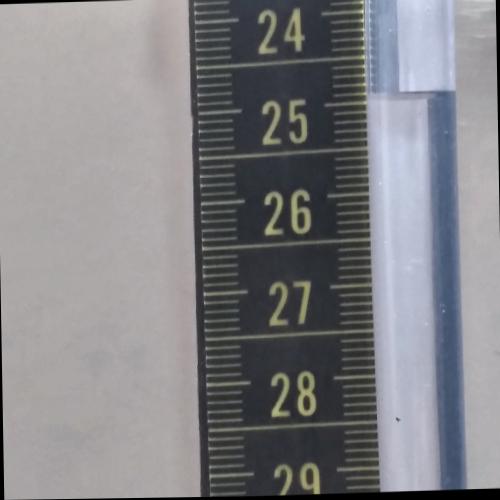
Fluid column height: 24.9 cm